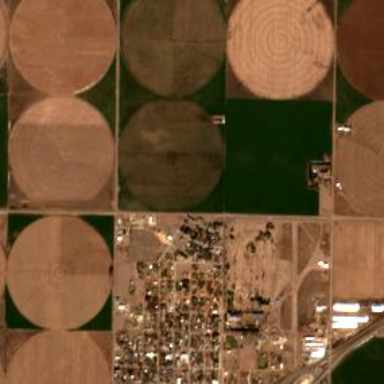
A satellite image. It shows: Farmland with pivot irrigation system.